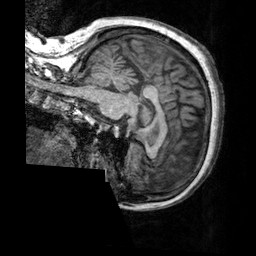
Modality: T1w
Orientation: sagittal
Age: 60
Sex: female
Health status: healthy
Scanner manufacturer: siemens
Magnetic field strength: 3 T
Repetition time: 2.3 s
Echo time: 0.00303 s